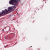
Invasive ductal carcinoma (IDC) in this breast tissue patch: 0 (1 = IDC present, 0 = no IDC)